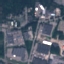
Land use / land cover class: Industrial